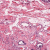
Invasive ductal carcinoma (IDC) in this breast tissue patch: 0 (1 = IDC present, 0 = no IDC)